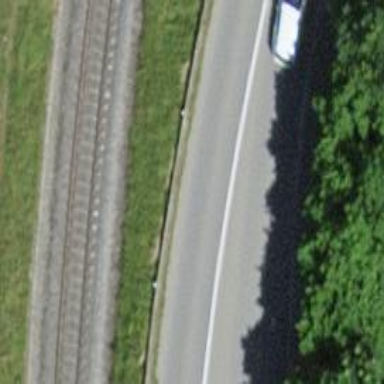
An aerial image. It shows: Secondary road with asphalt surface.